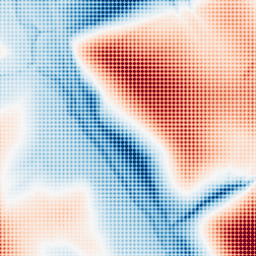
Category: classical
Decomposition family: gaussian
Decomposition parameters: sigma: 50
Upsampling method: sinc_blackman
Upsampling parameters: scale: 4
kernel_size: 4
Upsampling scale: 4